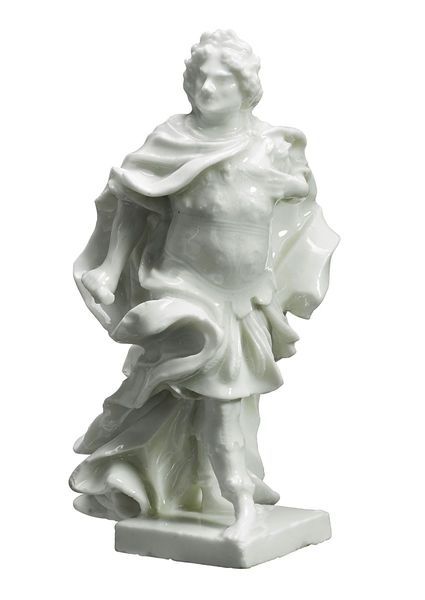
Titel: Statuette Augusts des Starken
Künstler: Johann Joachim Kretzschmar
Standort: Hamburg
Institution: Museum für Kunst und Gewerbe Hamburg
Schlagwörter: mann, barock, figur, keramik, plastik, panzer, antike, general, feldherr, kleinplastiken, kleinplastik, kleinkunst, august, herrscherbildnis, bildwerk, porzellanfigur, marschall, staatsportrait, kaiserbildnis, barockzeit, barockzeitalter, oberbefehlshaber, zierobjekte, weiß, staatsporträt, figürliche, rüstung, böttgerporzellan, starke